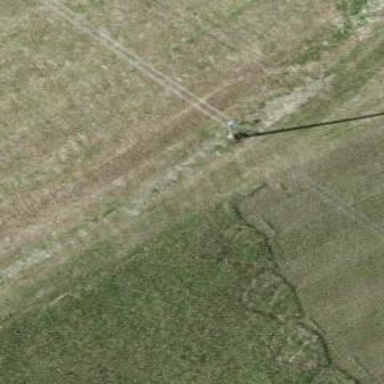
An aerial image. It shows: Minor power line.